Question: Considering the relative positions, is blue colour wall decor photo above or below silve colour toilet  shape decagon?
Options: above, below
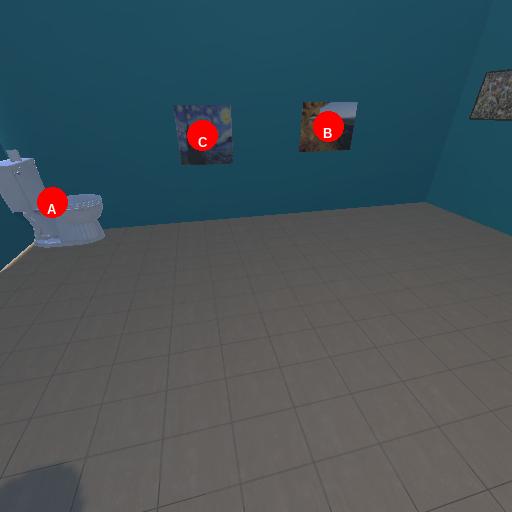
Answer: above